Question: I have data as follows in a file 'wiki-hier.dat':
'''
1 2 5 10 20
2 80.77 80.76 80.77 80.77 80.77
3 83.06 83.11 83.11 83.11 83.11
4 84.40 84.46 84.43 84.44 84.43
5 85.24 85.31 85.31 85.31 85.31
6 85.92 86.03 86.02 86.02 86.01
7 86.41 86.56 86.55 86.55 86.55
8 86.62 86.76 86.77 86.77 86.77
10 87.13 87.32 87.32 87.32 87.32
12 87.50 87.71 87.68 87.69 NA
14 87.72 87.93 87.94 87.94 87.94
16 87.82 88.08 88.10 88.10 NA
18 87.87 88.15 88.17 88.17 88.17
20 87.93 88.22 88.23 88.23 88.23
24 88.10 88.39 88.40 88.41 88.40
28 88.10 88.46 88.47 88.47 88.47
32 88.12 88.46 88.49 88.49 NA
36 88.16 88.50 88.52 88.52 88.52
40 88.12 88.49 88.50 88.50 88.50
50 88.11 88.48 88.45 88.44 NA
60 87.90 88.26 88.25 88.25 NA
70 87.73 88.05 88.05 88.04 NA
80 87.60 87.89 87.90 87.89 NA
100 87.38 87.66 87.63 87.62 NA
120 87.01 87.23 87.23 87.23 NA
150 86.73 86.91 86.90 86.89 NA
200 86.04 86.14 86.08 86.06 NA
250 85.62 85.59 85.53 85.51 NA
'''
I'm trying to plot this using ggplot2. My code is as follows:
'''
library(ggplot2)
t = read.table("wiki-hier.dat", header=TRUE)
t$x = as.numeric(rownames(t))
data = data.frame(x = rep(t$x, 2), acc = c(t$X1, t$X2),
beam = factor(rep(c(1,2), each=length(t$x))))
pdf("plotlines-wiki-hier-ggplot.pdf")
p = qplot(x, acc, data = data, geom = c("line", "point"),
group = beam, color = beam, shape = beam, linetype = beam) +
xlab("K-d subdivision factor") +
ylab("Acc@161 (pct)") +
geom_hline(aes(yintercept=84.49, linetype="Naive Bayes"), show_guide=TRUE) +
scale_linetype_manual("beam", values = c(1,3,2))
print(p)
dev.off()
'''
The problem is, I get two legends, and I only want one:

This one legend should have colors, shapes and linetypes in it for the keys "1" and "2".
How do I fix this?
The next-best thing would be to have two legends, one containing only the keys "1" and "2" and the other containing only the key "Naive Bayes".
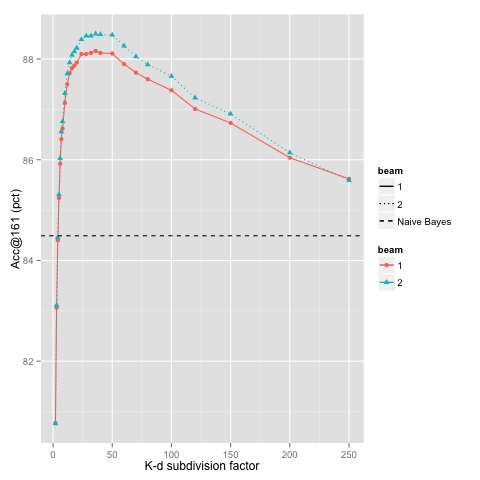
Answer: One way is to create another dataframe which you can map the aesthetics to similar to your main data.
'''
#Your data
dat <- structure(list(X1 = c(80.77, 83.06, 84.4, 85.24, 85.92, 86.41,
86.62, 87.13, 87.5, 87.72, 87.82, 87.87, 87.93, 88.1, 88.1, 88.12,
88.16, 88.12, 88.11, 87.9, 87.73, 87.6, 87.38, 87.01, 86.73,
86.04, 85.62), X2 = c(80.76, 83.11, 84.46, 85.31, 86.03, 86.56,
86.76, 87.32, 87.71, 87.93, 88.08, 88.15, 88.22, 88.39, 88.46,
88.46, 88.5, 88.49, 88.48, 88.26, 88.05, 87.89, 87.66, 87.23,
86.91, 86.14, 85.59), X5 = c(80.77, 83.11, 84.43, 85.31, 86.02,
86.55, 86.77, 87.32, 87.68, 87.94, 88.1, 88.17, 88.23, 88.4,
88.47, 88.49, 88.52, 88.5, 88.45, 88.25, 88.05, 87.9, 87.63,
87.23, 86.9, 86.08, 85.53), X10 = c(80.77, 83.11, 84.44, 85.31,
86.02, 86.55, 86.77, 87.32, 87.69, 87.94, 88.1, 88.17, 88.23,
88.41, 88.47, 88.49, 88.52, 88.5, 88.44, 88.25, 88.04, 87.89,
87.62, 87.23, 86.89, 86.06, 85.51), X20 = c(80.77, 83.11, 84.43,
85.31, 86.01, 86.55, 86.77, 87.32, NA, 87.94, NA, 88.17, 88.23,
88.4, 88.47, NA, 88.52, 88.5, NA, NA, NA, NA, NA, NA, NA, NA,
NA)), .Names = c("X1", "X2", "X5", "X10", "X20"), class = "data.frame",
row.names = c("2", "3", "4", "5", "6", "7", "8", "10", "12", "14", "16",
"18", "20", "24", "28", "32", "36", "40", "50", "60", "70", "80", "100",
"120", "150", "200", "250"))
dat$x = as.numeric(rownames(dat))
dat = data.frame(x = rep(dat$x, 2), acc = c(dat$X1, dat$X2),
beam = factor(rep(c(1,2), each=length(dat$x))))
# Create a new dataframe for your horizontal line
newdf <- data.frame(x=c(0,max(dat$x)), acc=84.49, beam='naive')
# or of you want the full horizontal lines
# newdf <- data.frame(x=c(-Inf, Inf), acc=84.49, beam='naive')
'''
Plot
'''
library(ggplot2)
ggplot(dat, aes(x, acc, colour=beam, shape=beam, linetype=beam)) +
geom_point(size=4) +
geom_line() +
geom_line(data=newdf, aes(x,acc)) +
scale_linetype_manual(values =c(1,3,2)) +
scale_shape_manual(values =c(16,17, NA)) +
scale_colour_manual(values =c("red", "blue", "black"))
'''
I used 'NA' to suppress the shape in the naive legend

After re-reading perhaps all you need is this
'''
ggplot(dat, aes(x, acc, colour=beam, shape=beam, linetype=beam)) +
geom_point(size=4) +
geom_line() +
geom_hline(aes(yintercept=84.49), linetype="dashed")
'''